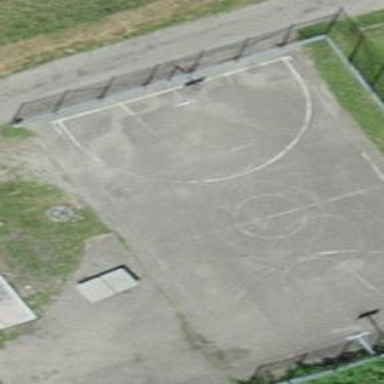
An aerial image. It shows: Basketball court in the leisure land pitch.